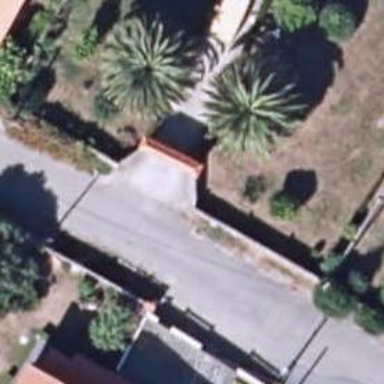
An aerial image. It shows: Fence.